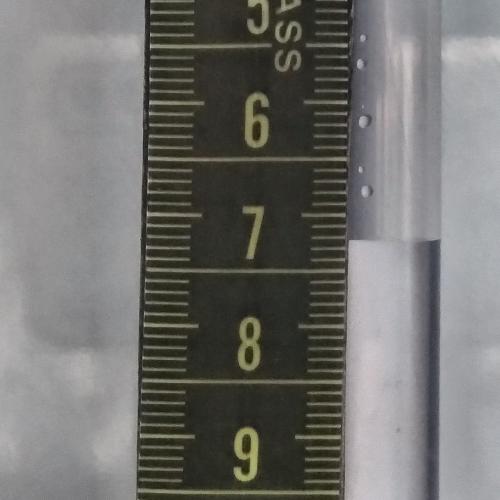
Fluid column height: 7.2 cm